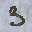
Label: 3